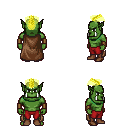
a pixel art fantasy rpg character, male body template, orc, green skin, brown cape, red pants, gold short mohawk hairstyle, leather bracers, brown shoes, four views (front, back, left, right), 2x2 character sprite sheet, small pixel art, hard edges, no anti-aliasing